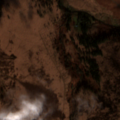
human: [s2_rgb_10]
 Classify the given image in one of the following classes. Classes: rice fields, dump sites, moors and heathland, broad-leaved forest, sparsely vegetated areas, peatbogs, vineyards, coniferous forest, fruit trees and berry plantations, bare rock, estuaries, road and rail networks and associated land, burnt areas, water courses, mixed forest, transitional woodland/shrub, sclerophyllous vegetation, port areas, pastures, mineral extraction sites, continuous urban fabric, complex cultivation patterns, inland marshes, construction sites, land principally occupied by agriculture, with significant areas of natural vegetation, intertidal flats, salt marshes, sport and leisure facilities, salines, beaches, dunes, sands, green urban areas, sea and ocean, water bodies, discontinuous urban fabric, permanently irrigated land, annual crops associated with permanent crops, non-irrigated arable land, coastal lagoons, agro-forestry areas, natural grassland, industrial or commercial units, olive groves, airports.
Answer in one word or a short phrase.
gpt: transitional woodland/shrub, peatbogs